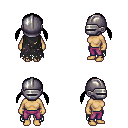
a pixel art fantasy rpg character, female body template, human, tanned skin, black tattered cape, magenta pants, black twin-tailed hairstyle, metal helm, four views (front, back, left, right), 2x2 character sprite sheet, small pixel art, hard edges, no anti-aliasing